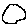
Label: hexagon